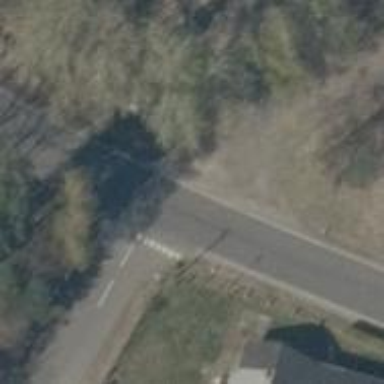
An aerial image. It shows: Tertiary road with asphalt surface.